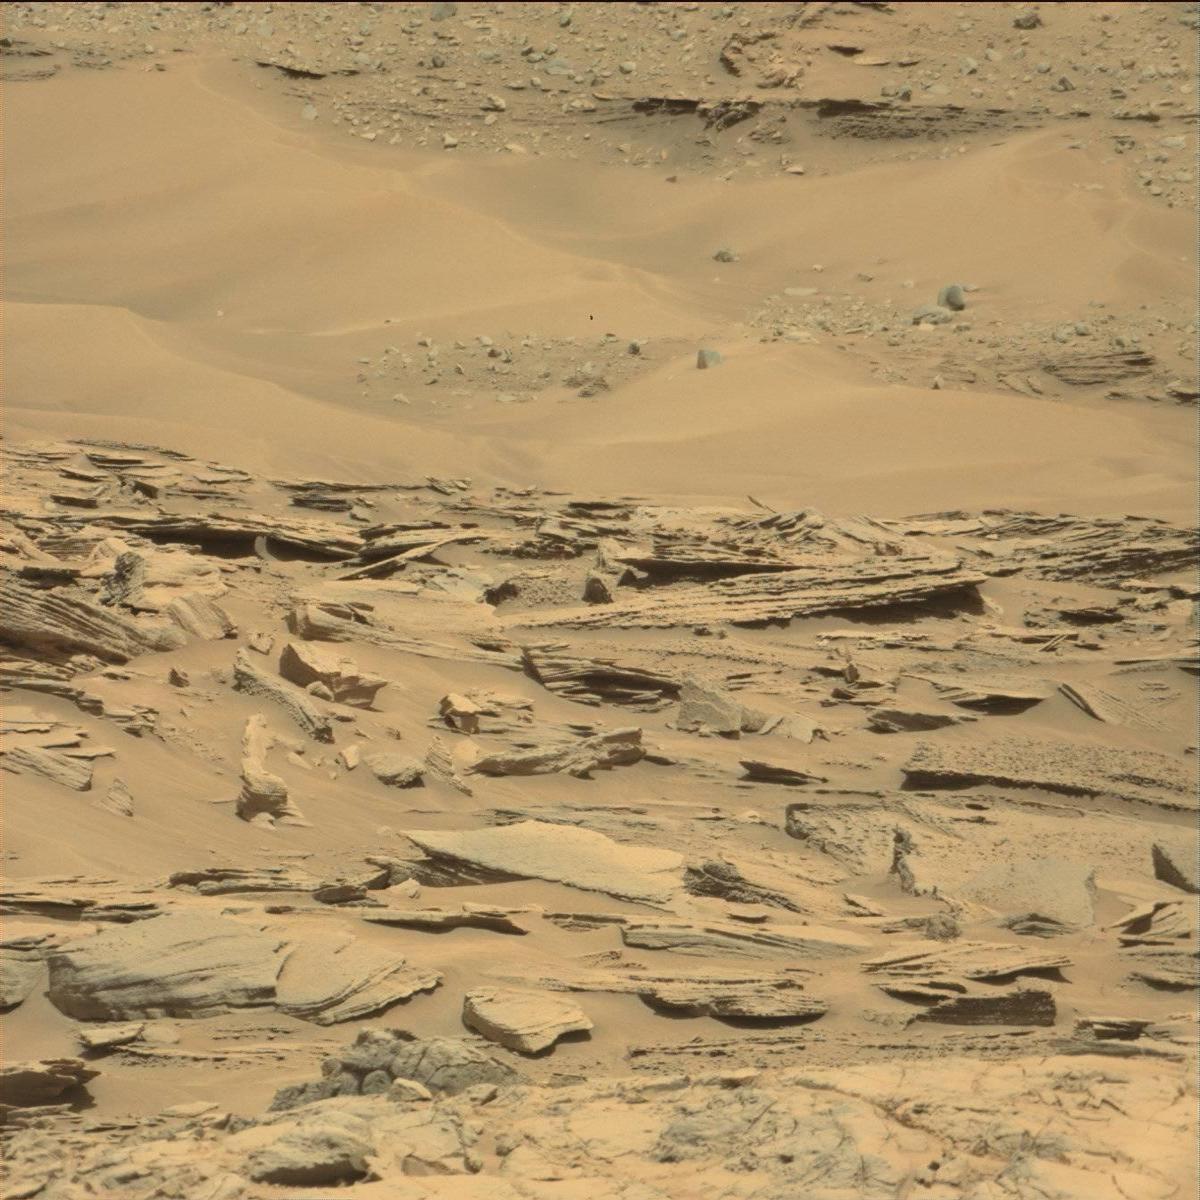
Terrain classes present: Bedrock, Rock, Sand / Soil